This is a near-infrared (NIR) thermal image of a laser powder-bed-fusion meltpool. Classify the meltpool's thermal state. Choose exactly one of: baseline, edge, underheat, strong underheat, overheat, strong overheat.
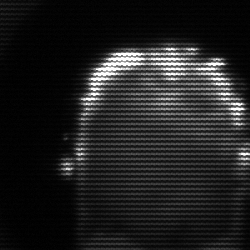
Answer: baseline